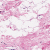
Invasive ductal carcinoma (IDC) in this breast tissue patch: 0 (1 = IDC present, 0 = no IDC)